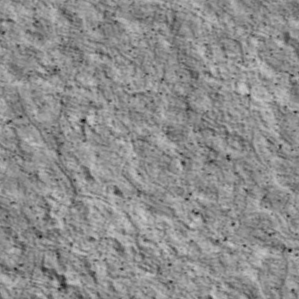
Label: non_frost